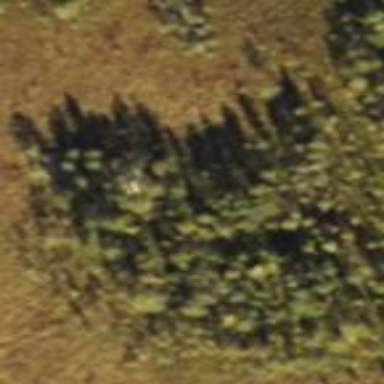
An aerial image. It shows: Forest area.